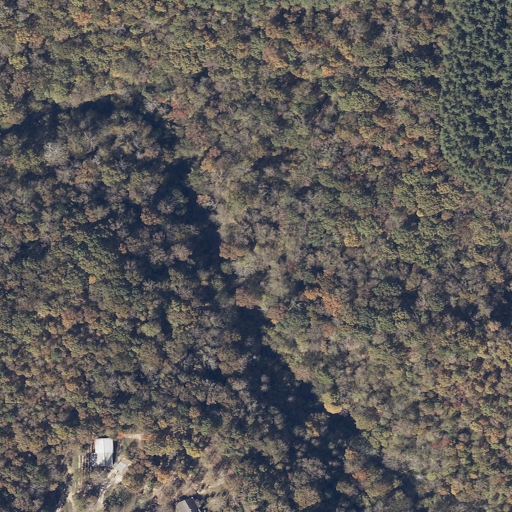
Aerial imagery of valley in Alabama named Dickson Hollow containing deciduous forest, woody wetlands, evergreen forest, pasture, open development, low intensity development, and grassland